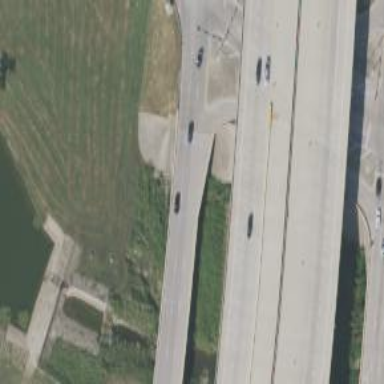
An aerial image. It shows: Secondary link road with bridge.